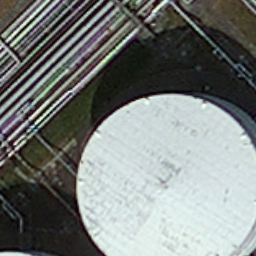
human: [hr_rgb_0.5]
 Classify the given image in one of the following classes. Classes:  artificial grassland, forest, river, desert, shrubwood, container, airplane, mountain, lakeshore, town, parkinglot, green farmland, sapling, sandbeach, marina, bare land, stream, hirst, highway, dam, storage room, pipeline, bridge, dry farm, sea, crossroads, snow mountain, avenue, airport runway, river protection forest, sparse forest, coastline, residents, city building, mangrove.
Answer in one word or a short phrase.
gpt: storage room